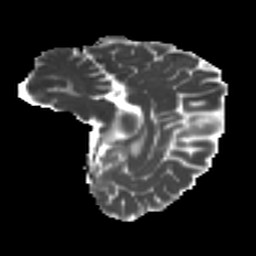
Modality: MD
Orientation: sagittal
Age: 23
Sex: female
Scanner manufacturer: ge
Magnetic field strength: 3 T
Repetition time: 7.8 s
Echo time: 0.0606 s